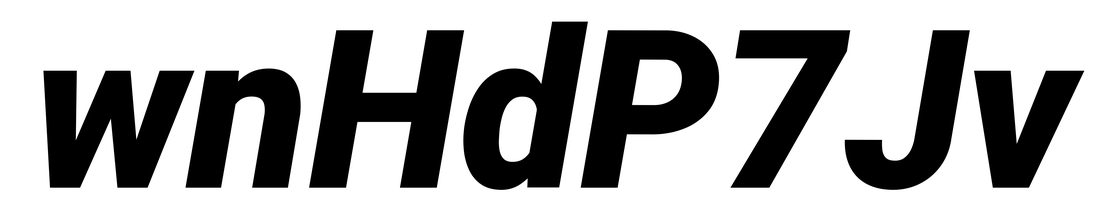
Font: Roboto-Italic_Black_Italic